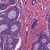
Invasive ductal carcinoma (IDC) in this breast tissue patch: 1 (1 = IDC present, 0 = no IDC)